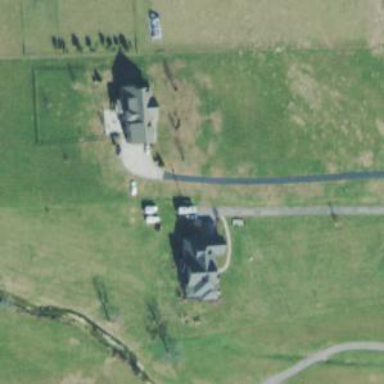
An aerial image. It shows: Driveway leading to service road.